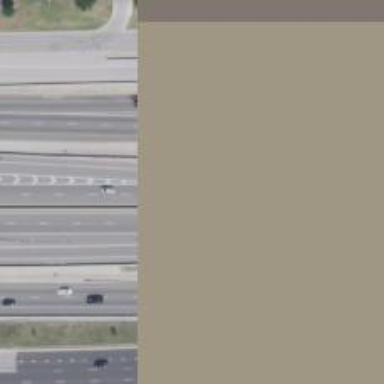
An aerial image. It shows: Motorway junction.